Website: macys
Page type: gifting
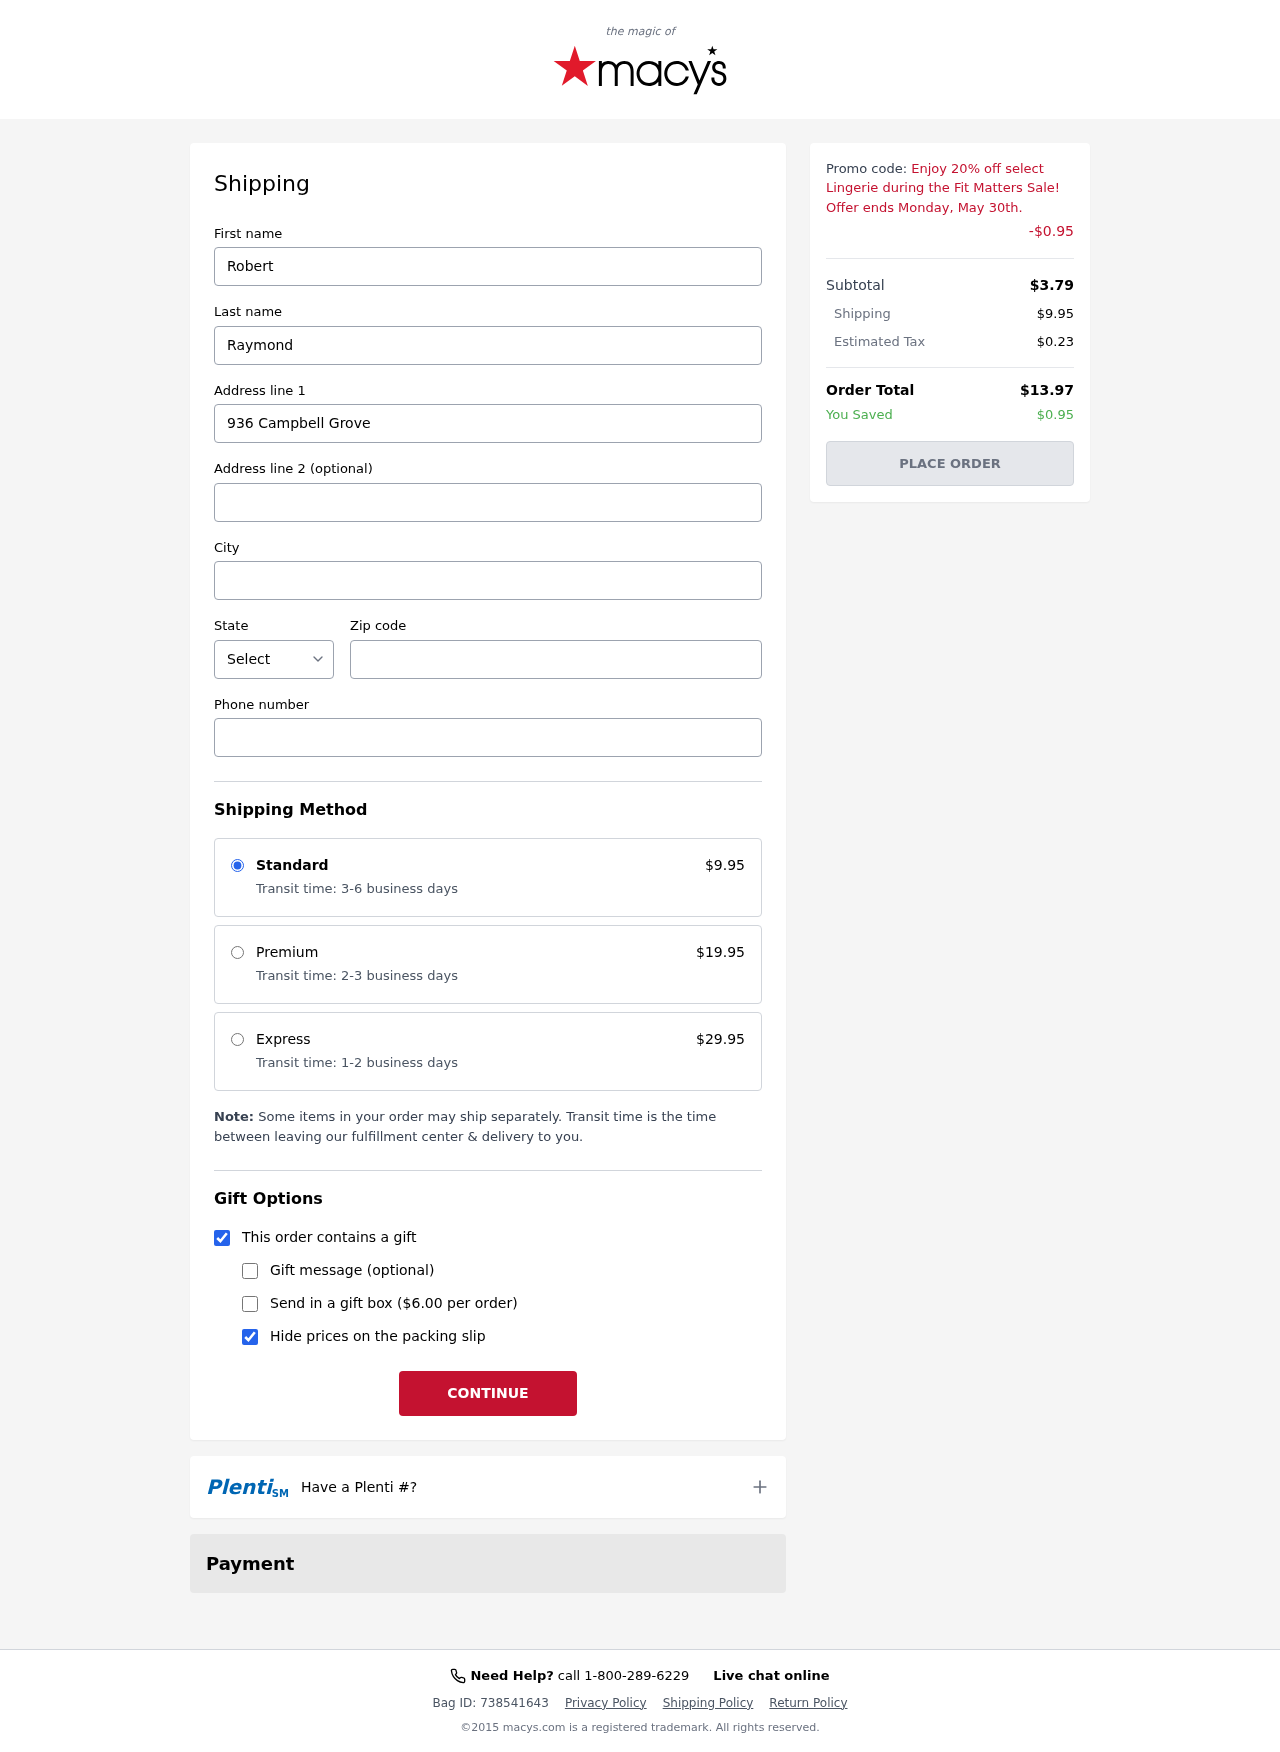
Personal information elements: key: PII_CITY
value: Bridgeston
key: PII_FIRSTNAME
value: Robert
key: PII_LASTNAME
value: Raymond
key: PII_PHONE
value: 6386912284
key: PII_POSTCODE
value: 93388
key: PII_STATE_ABBR
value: MI
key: PII_STREET
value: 936 Campbell Grove
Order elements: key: ORDER_SHIPPING_COST
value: $9.95
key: ORDER_DISCOUNT
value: -$0.95
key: ORDER_SUBTOTAL
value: $3.79
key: ORDER_TAX
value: $0.23
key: ORDER_TOTAL
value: $13.97
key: ORDER_SAVINGS
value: $0.95